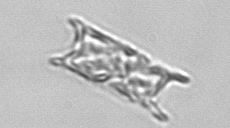
Label: Eucampia